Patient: sex F, age 60
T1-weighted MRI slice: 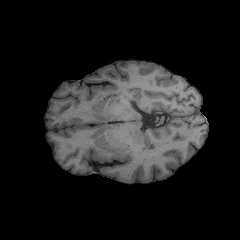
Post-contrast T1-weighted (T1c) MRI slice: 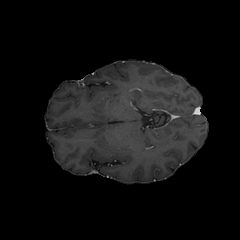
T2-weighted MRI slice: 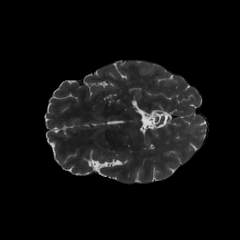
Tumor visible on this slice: no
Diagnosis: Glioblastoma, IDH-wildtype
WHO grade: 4